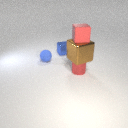
small blue metal cube behind small blue rubber sphere